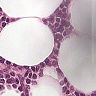
Metastatic tissue present: no